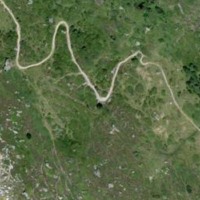
EUNIS habitat code: 31
Species observed at this site:
Calluna vulgaris